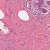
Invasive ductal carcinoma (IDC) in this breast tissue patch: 0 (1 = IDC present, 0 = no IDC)